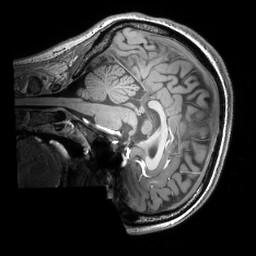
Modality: T1w
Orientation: sagittal
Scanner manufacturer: philips
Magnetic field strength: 7 T
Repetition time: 0.008 s
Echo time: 0.001974 s